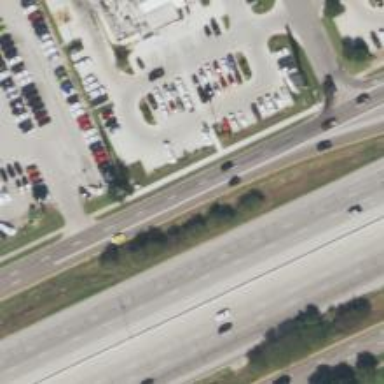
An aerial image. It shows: Secondary road with frontage road.